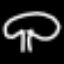
Label: mushroom